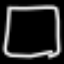
Label: square